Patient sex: M
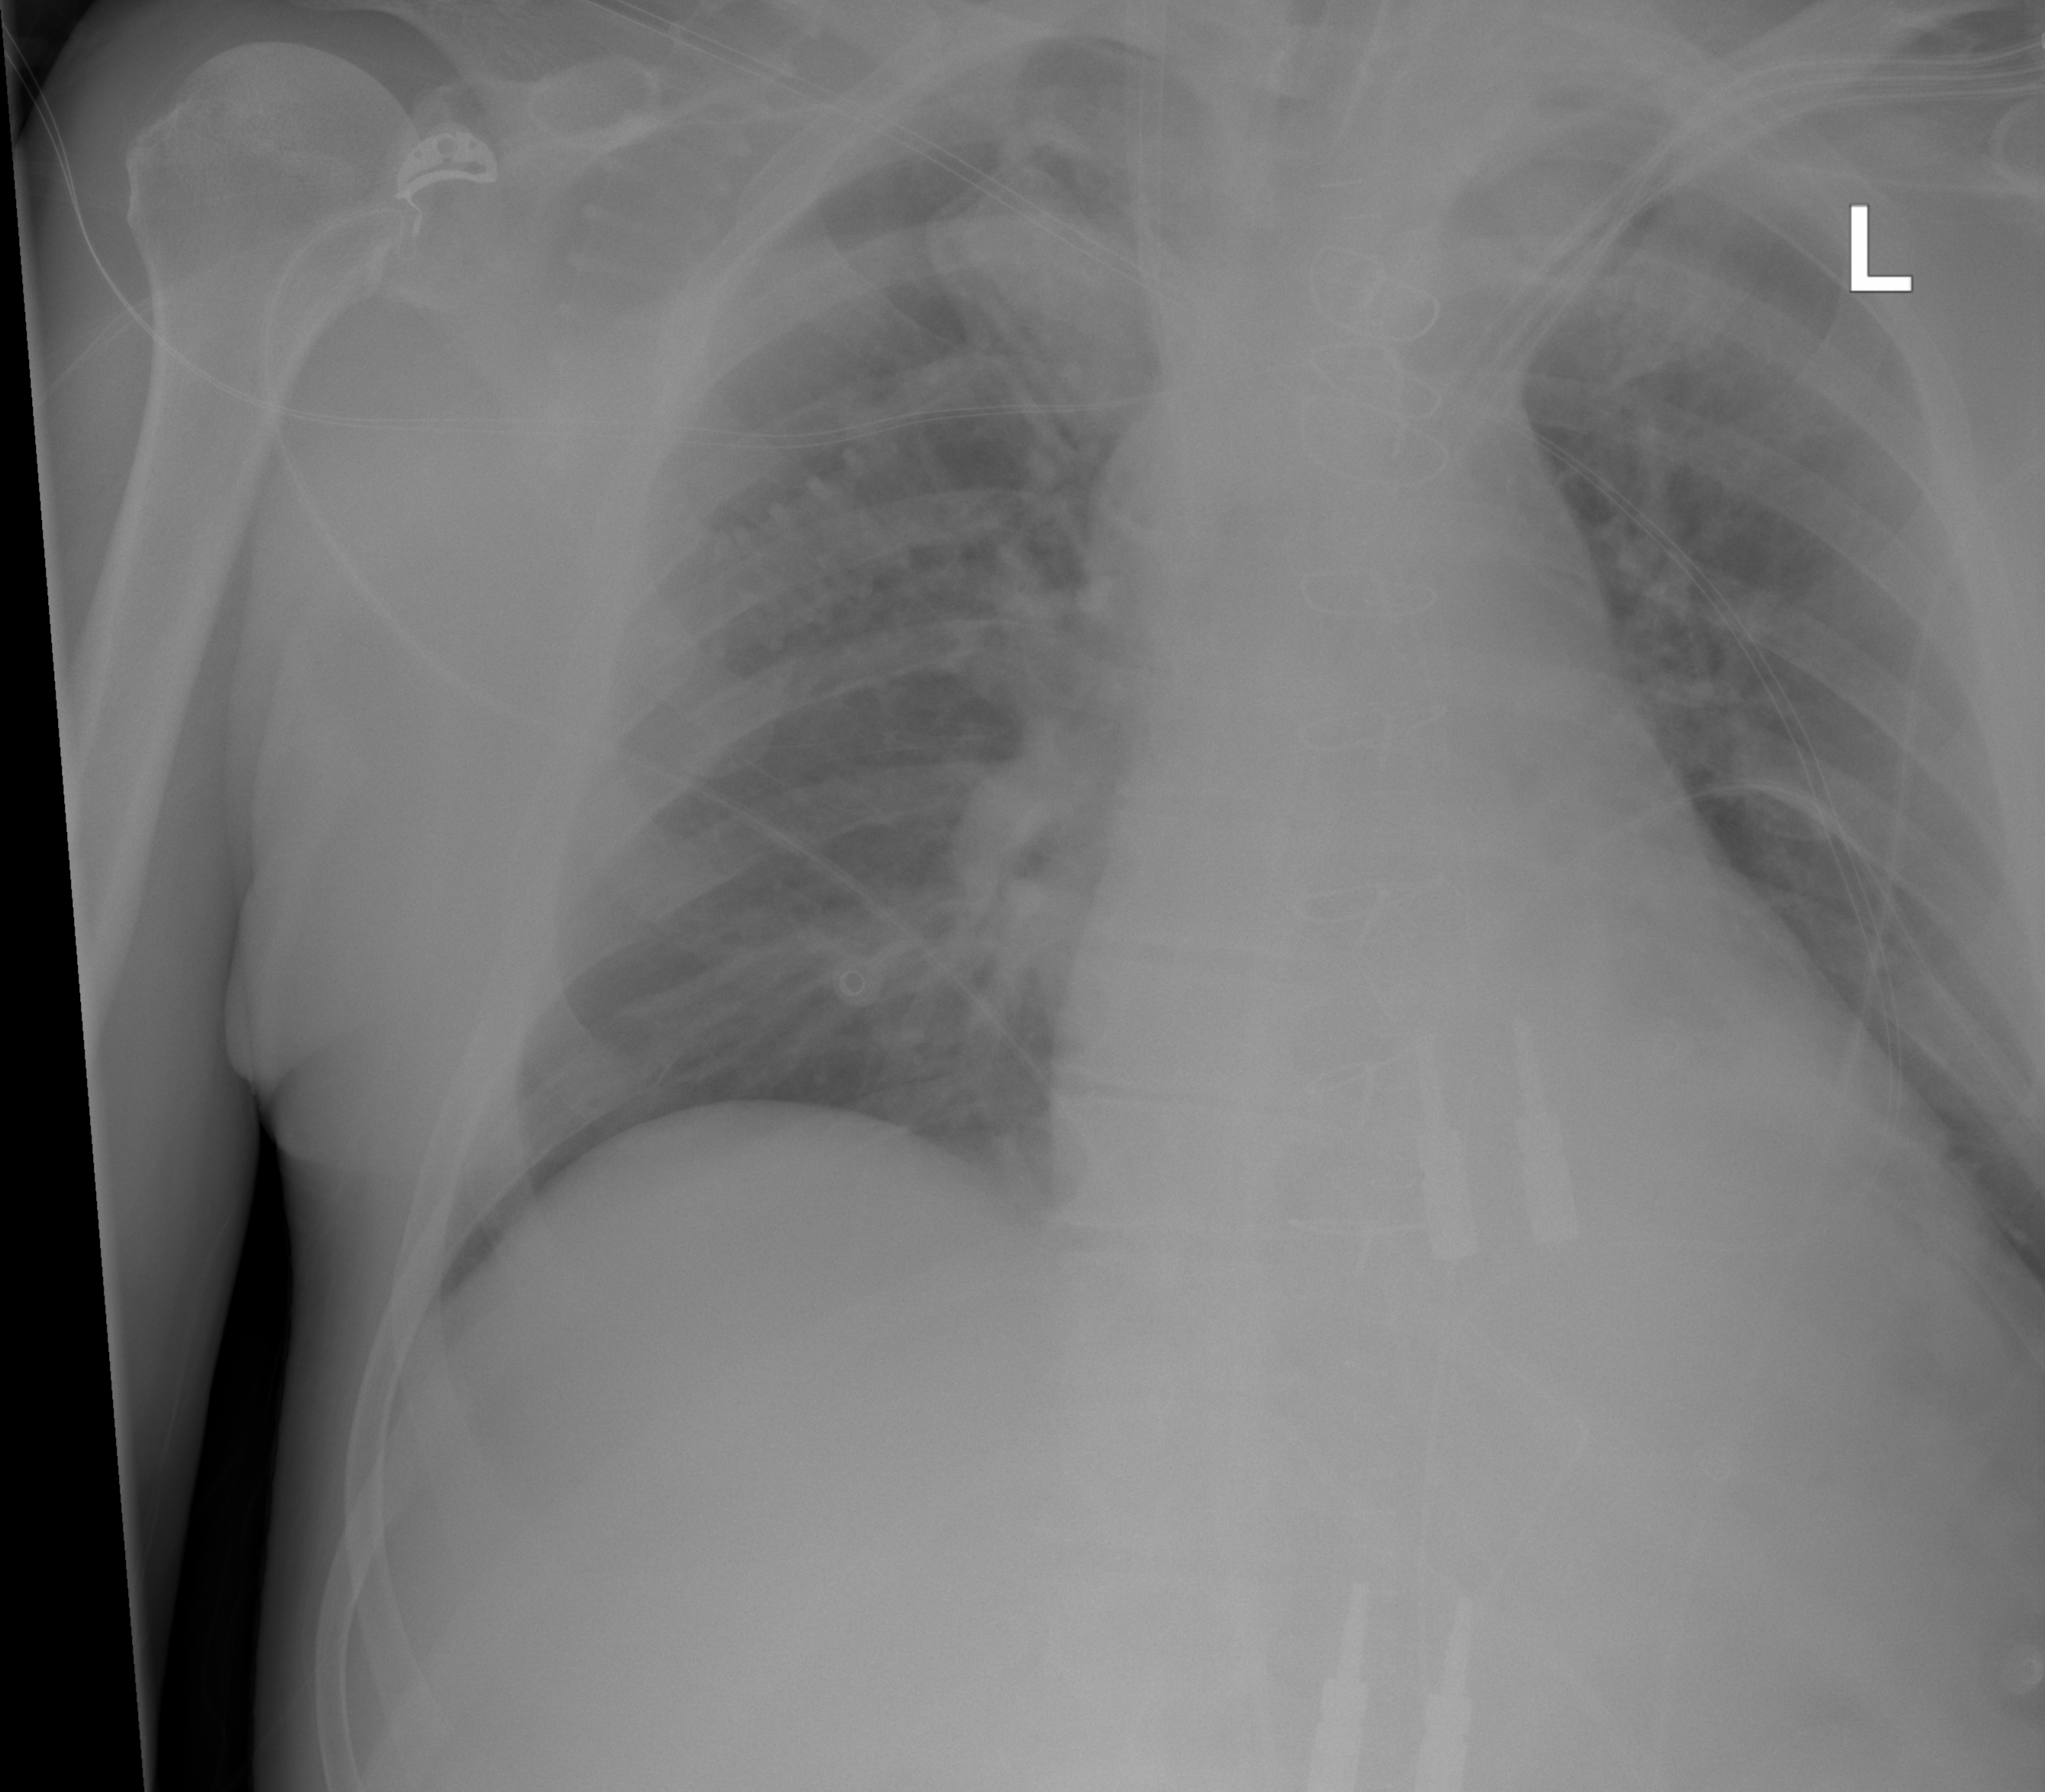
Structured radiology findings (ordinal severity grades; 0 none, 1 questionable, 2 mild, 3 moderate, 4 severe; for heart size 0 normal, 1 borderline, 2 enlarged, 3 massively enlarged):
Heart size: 1
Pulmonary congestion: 0
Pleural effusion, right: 0
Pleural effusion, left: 0
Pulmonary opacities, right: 0
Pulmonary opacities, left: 1
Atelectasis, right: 1
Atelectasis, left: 0